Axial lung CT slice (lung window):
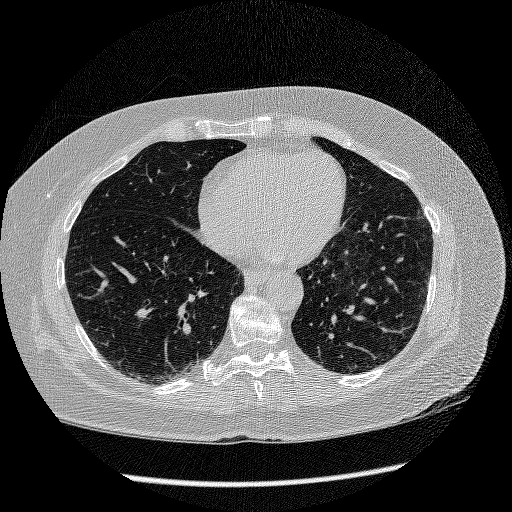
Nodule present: no